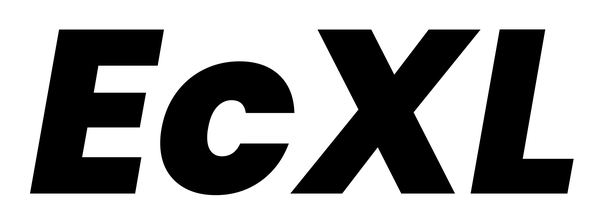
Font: Poppins-ExtraBoldItalic